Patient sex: M
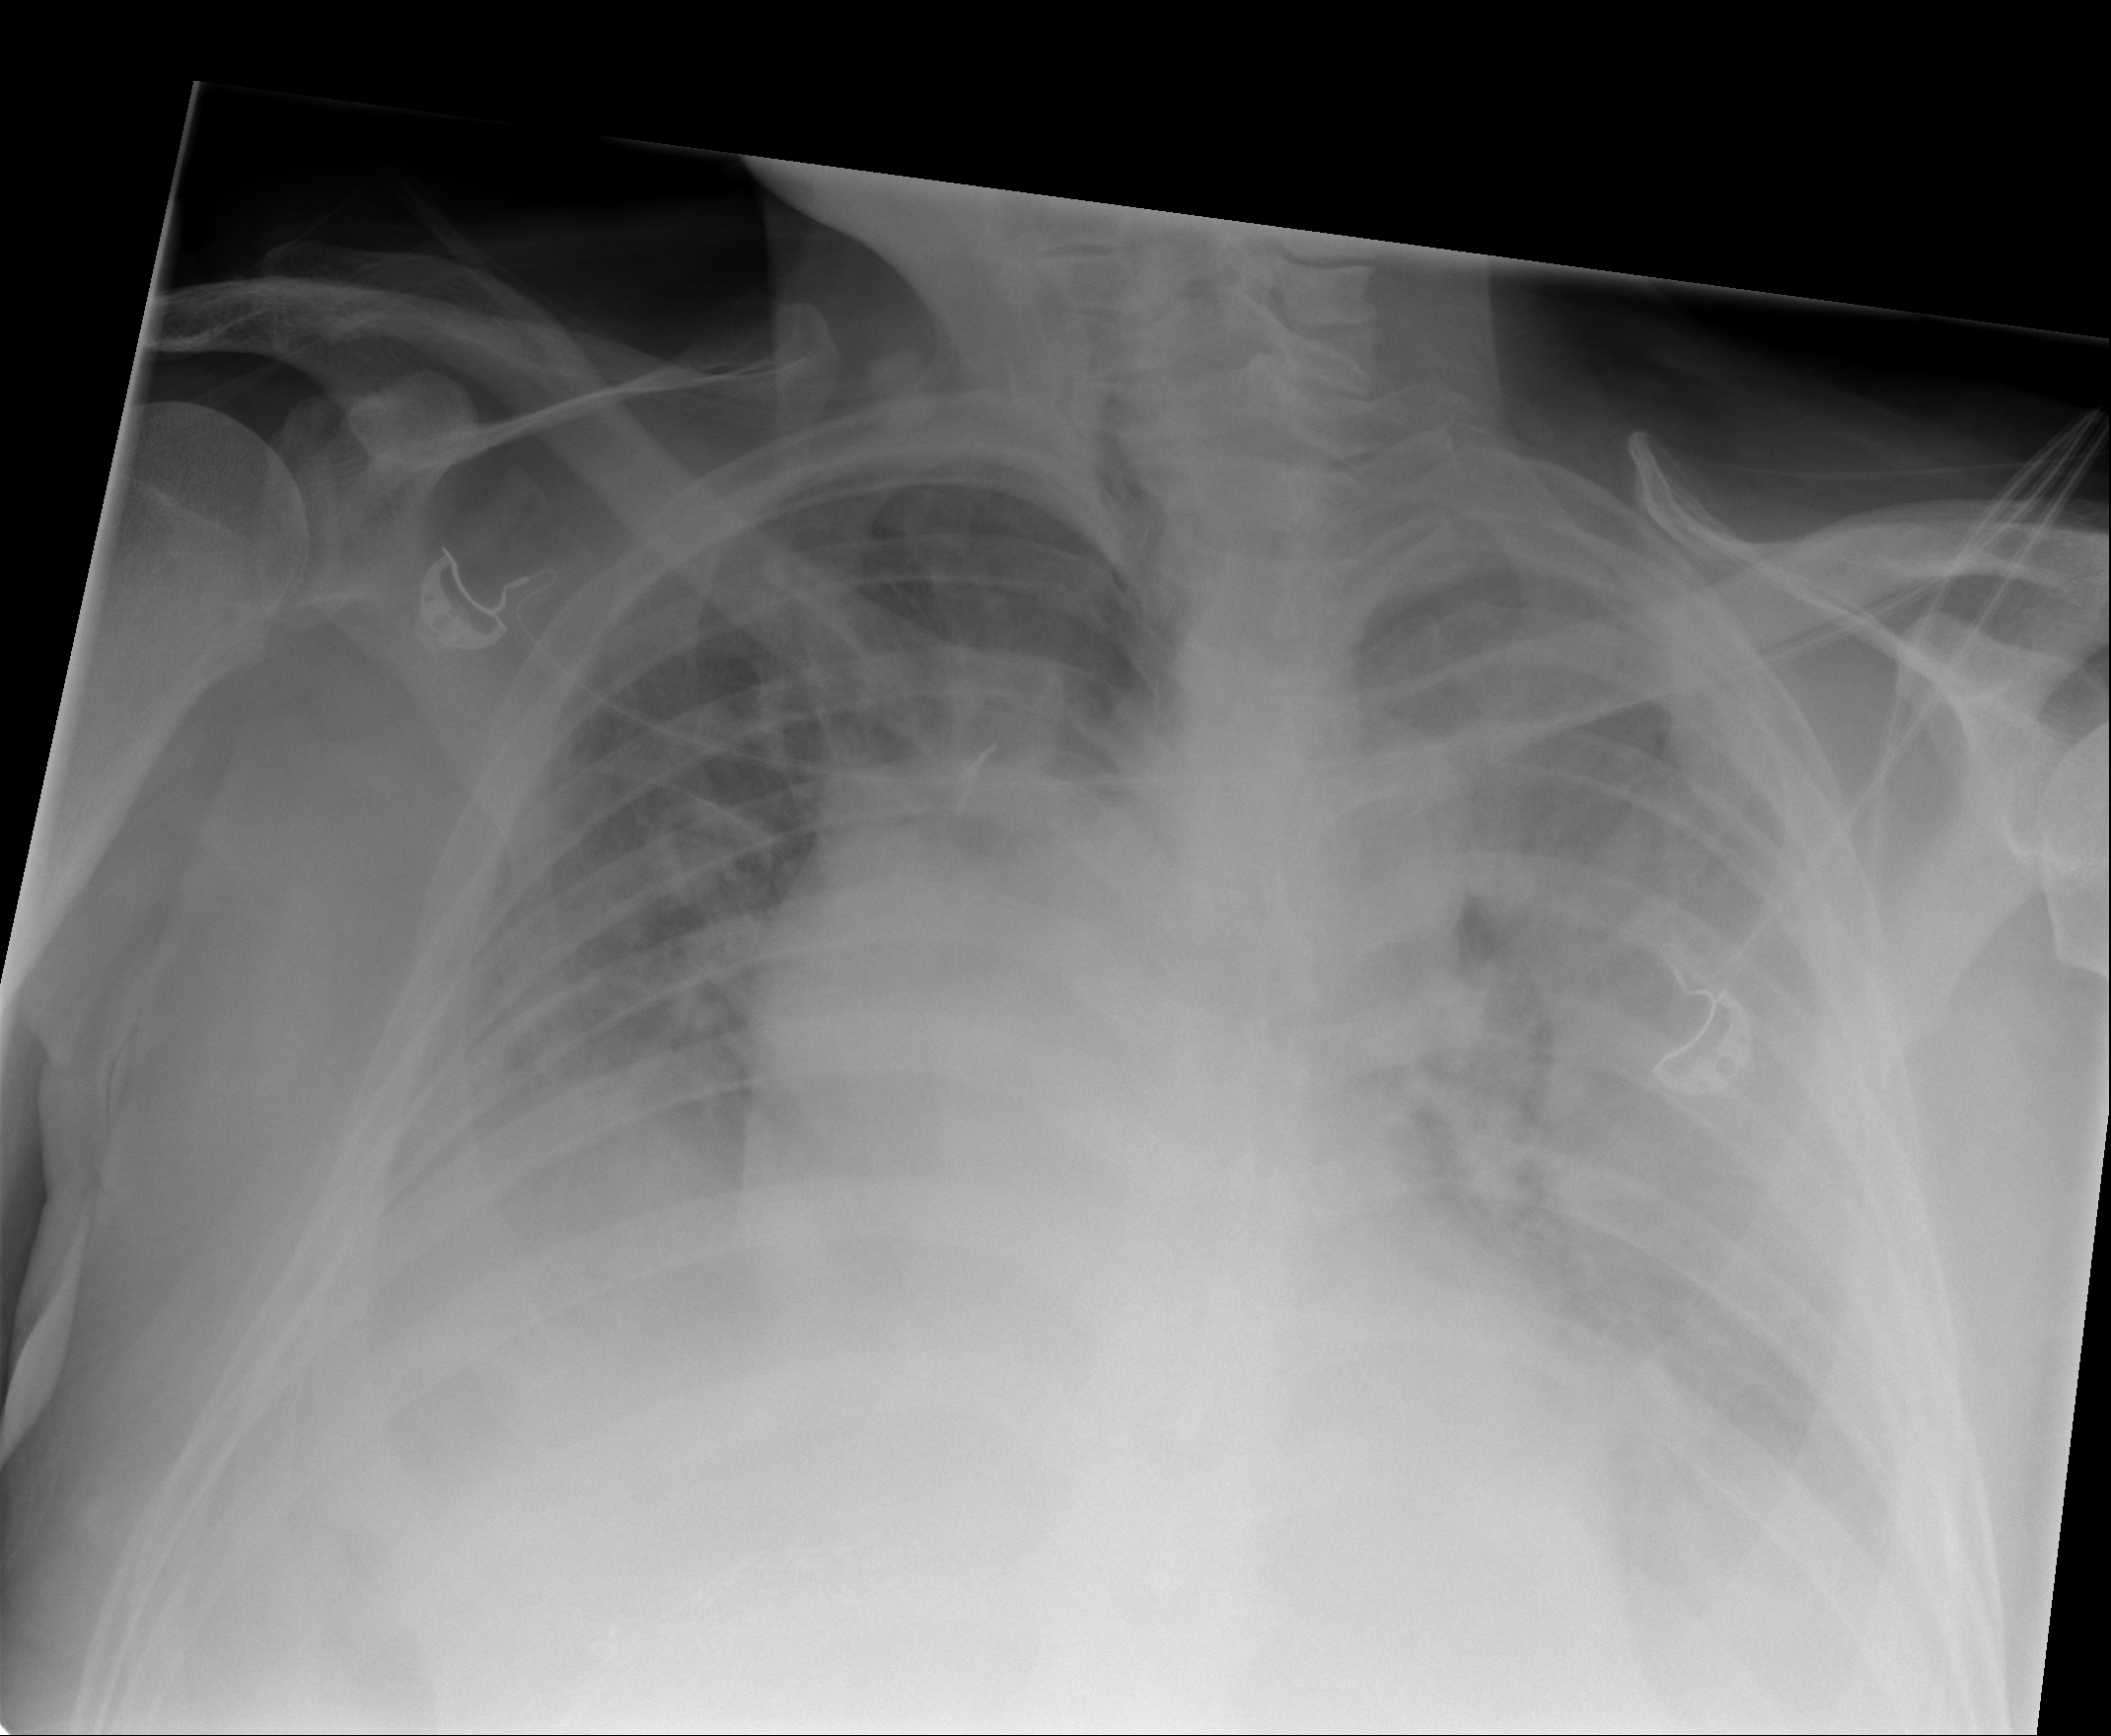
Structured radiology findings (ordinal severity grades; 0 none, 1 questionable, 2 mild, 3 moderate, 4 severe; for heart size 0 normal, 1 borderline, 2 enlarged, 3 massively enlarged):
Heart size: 2
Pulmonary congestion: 3
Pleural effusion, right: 3
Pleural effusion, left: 3
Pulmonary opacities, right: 2
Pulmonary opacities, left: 2
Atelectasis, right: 3
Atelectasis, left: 4